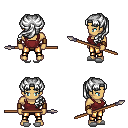
a pixel art fantasy rpg character, male body template, human, tanned skin, maroon pirate shirt, gold greaves, white princess hairstyle, leather bracers, white slippers, spear, four views (front, back, left, right), 2x2 character sprite sheet, small pixel art, hard edges, no anti-aliasing